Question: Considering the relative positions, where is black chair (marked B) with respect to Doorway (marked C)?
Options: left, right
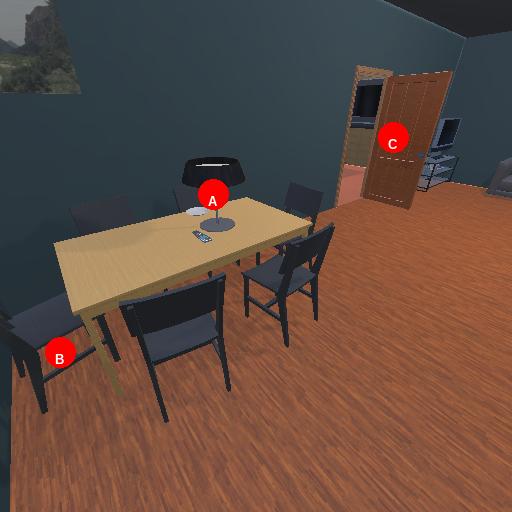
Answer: left